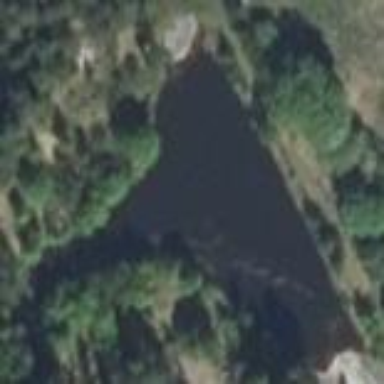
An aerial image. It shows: Pond surrounded by natural water.